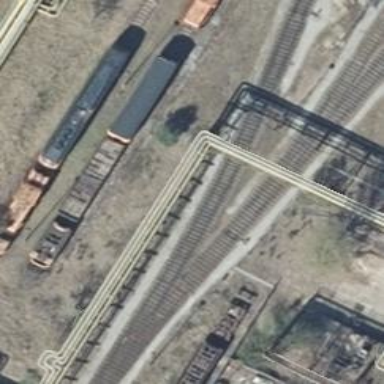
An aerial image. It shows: Railway yard.